Question: I am working on some application (legacy code) which basically scans the device for songs and provides browsing.
Now, to improve performance of certain features, the requirement is to use 3 databases as shown below with roles :

I am using and I am opening one database session and attaching the other two databases.
Now, if you fire SQL query, without alias name attached, say 'SELECT * FROM songs;', it picks the database with alias name .
The legacy browser module has all SQL queries like that (without database alias name attached, and I can't change them, so they will keep using the database with alias name 'main'.
The solution is to change the assign the alias name 'main' to appropriate database,when required.
My question is :
1. Can I assign alias name main to attached databases (one at a time)? If yes, how?
2. Or is there any better solution so that I can alter the default DB used?
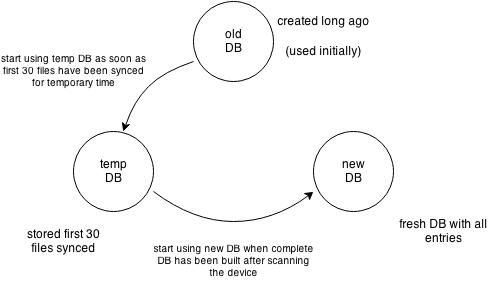
Answer: It is not possible to change the database name of an already-attached database (including 'main').
However, the <URL> says:
> If two or more tables in different databases have the same name and the database-name prefix is not used on a table reference, then the table chosen is the one in the database that was least recently attached.
So what you could do is to open some empty database as the main database (just use ':memory:'), and attach the other three databases in the desired order.